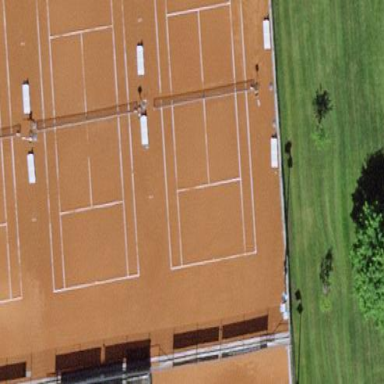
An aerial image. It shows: Tennis court on the leisure land pitch.